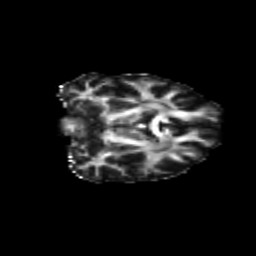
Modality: FA
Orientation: coronal
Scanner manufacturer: siemens
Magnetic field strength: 3 T
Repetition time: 9.2 s
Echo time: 0.084 s